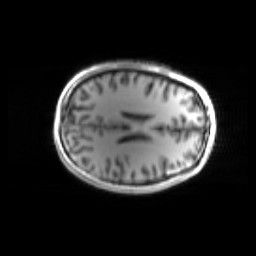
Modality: inplaneT1
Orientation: axial
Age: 22
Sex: male
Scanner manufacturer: siemens
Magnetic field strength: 3 T
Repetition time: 1.2 s
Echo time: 0.00251 s